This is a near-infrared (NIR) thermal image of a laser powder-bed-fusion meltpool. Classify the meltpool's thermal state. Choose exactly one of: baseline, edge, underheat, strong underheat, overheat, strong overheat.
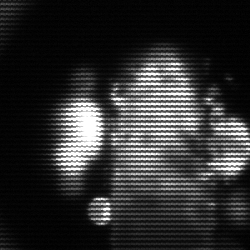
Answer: strong underheat